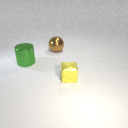
small yellow metal cube in front of large green metal cylinder